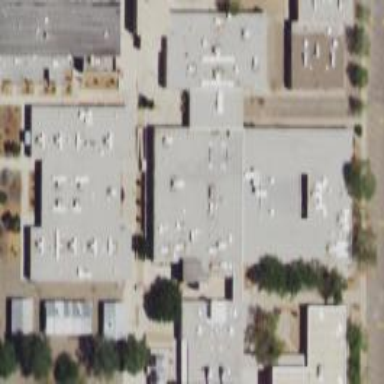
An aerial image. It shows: School building.